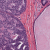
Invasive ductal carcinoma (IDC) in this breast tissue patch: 0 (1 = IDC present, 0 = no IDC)